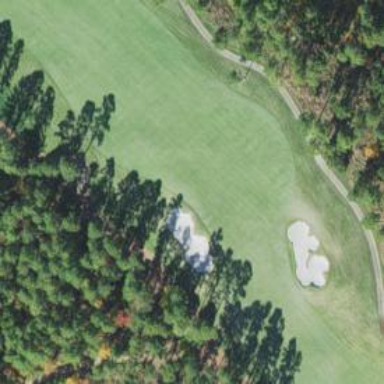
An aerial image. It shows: View of golf hole.